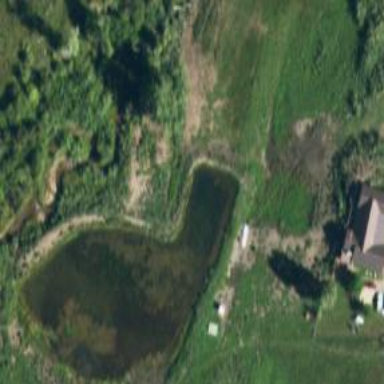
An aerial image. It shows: Picturesque lake surrounded by nature.